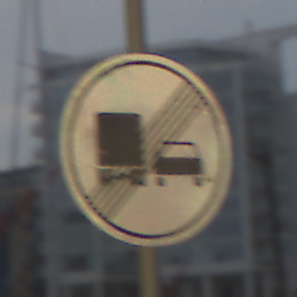
Verkehrszeichen: EndeUeberholverbotKraftfahrzeuge
Umgebung: Outdoor, Urban
Tageszeit: MorningAfternoon
Wetter: Overcast
Licht: Natural
Jahreszeit: NotSpecified
Kontrast: LowContrast